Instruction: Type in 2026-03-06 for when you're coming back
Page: home
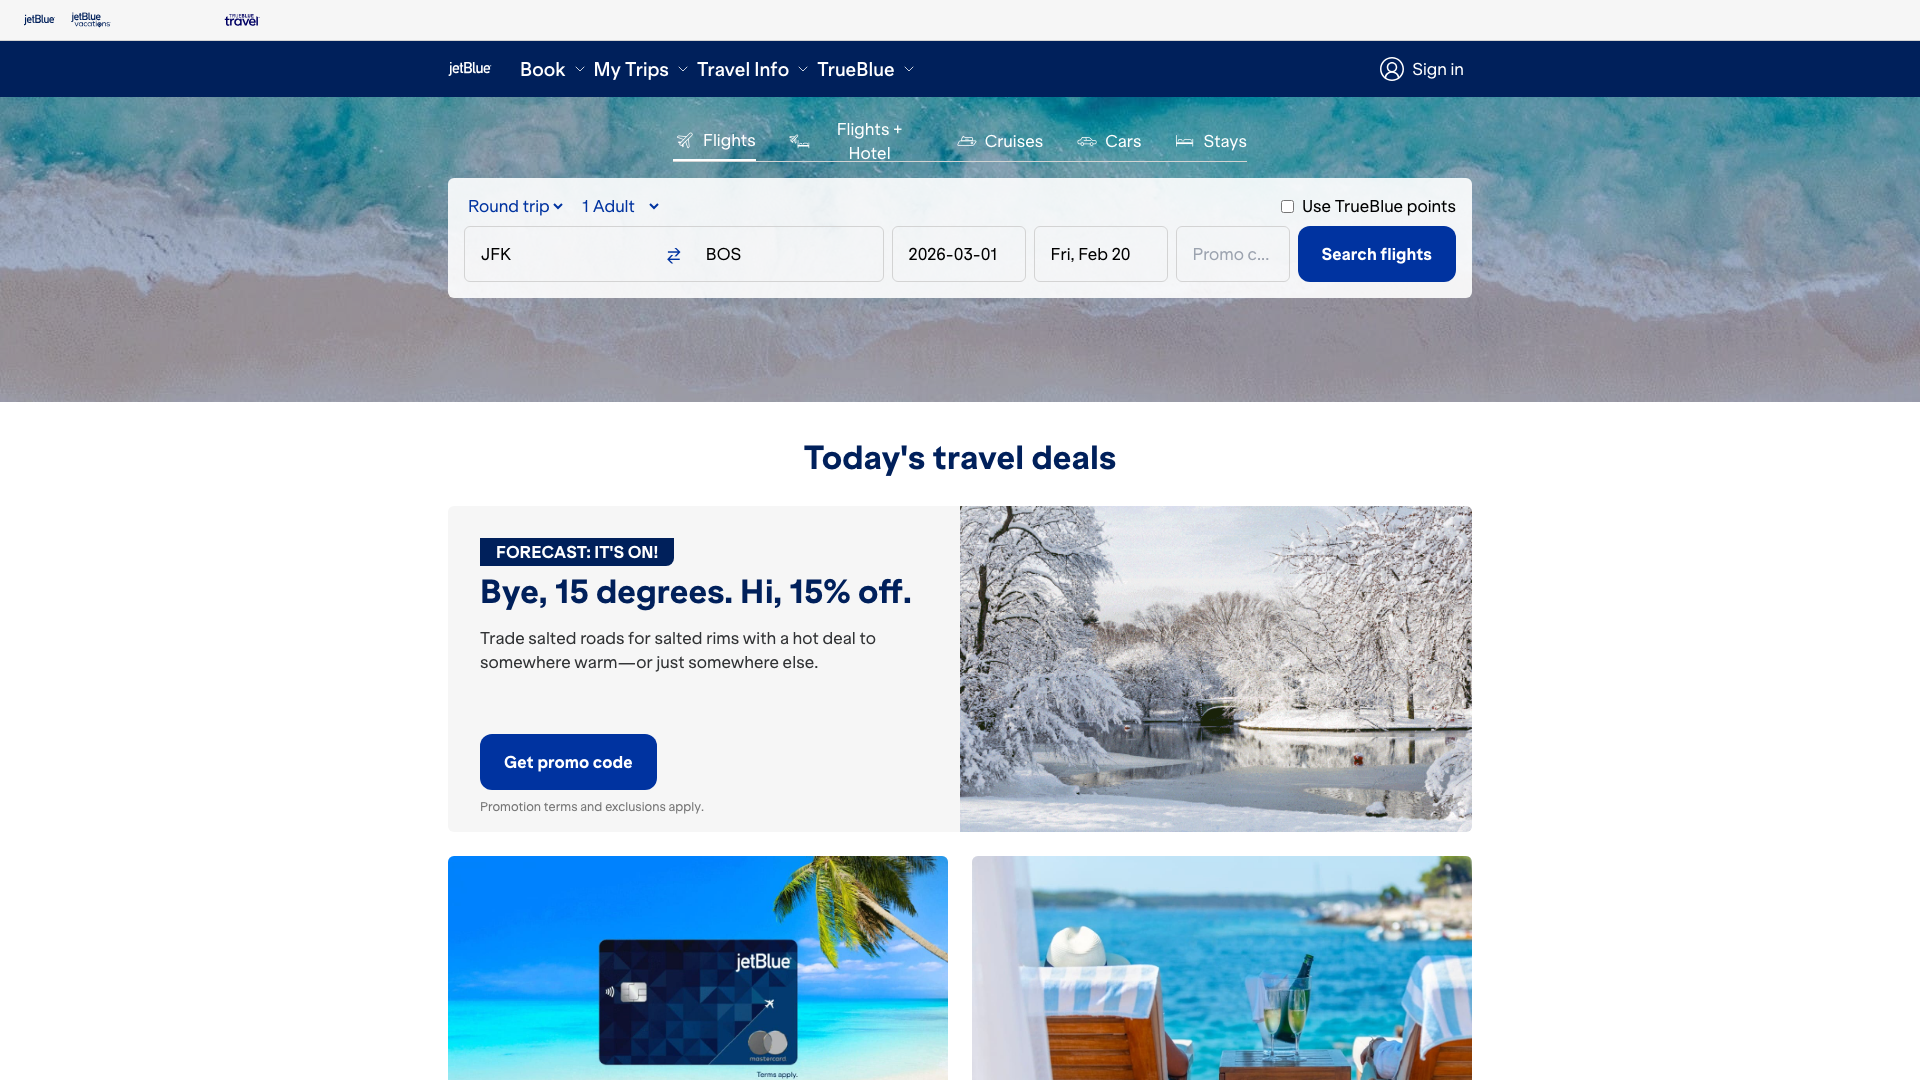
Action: type